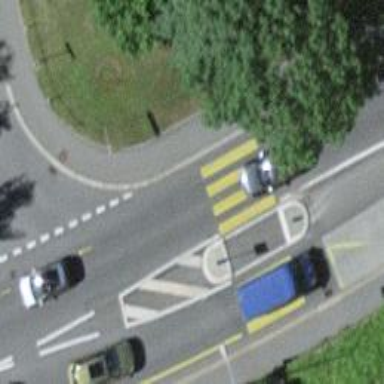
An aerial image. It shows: Kerb serving as barrier.